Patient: sex F, age 68
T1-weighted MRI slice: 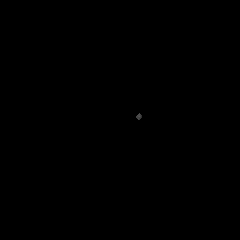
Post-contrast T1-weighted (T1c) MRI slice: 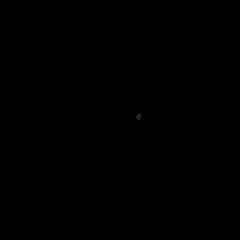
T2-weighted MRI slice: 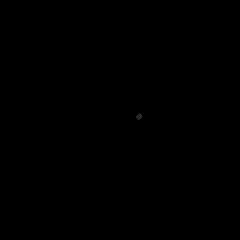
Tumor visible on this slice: no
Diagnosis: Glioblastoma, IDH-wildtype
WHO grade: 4